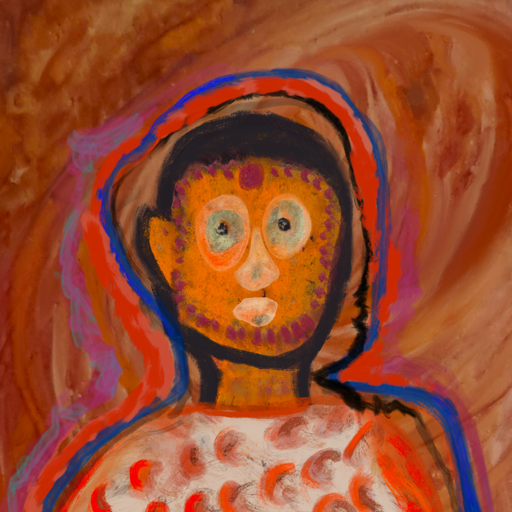
Background: Pious_Lady, Head And Neck Front: Doll, Face Front: Childish, Bust: Rupkatha, Hair Front: Experience, Head Accessory: Blank, Second Necklace: Blank, Necklace: Blank, Baby: Blank